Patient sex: F
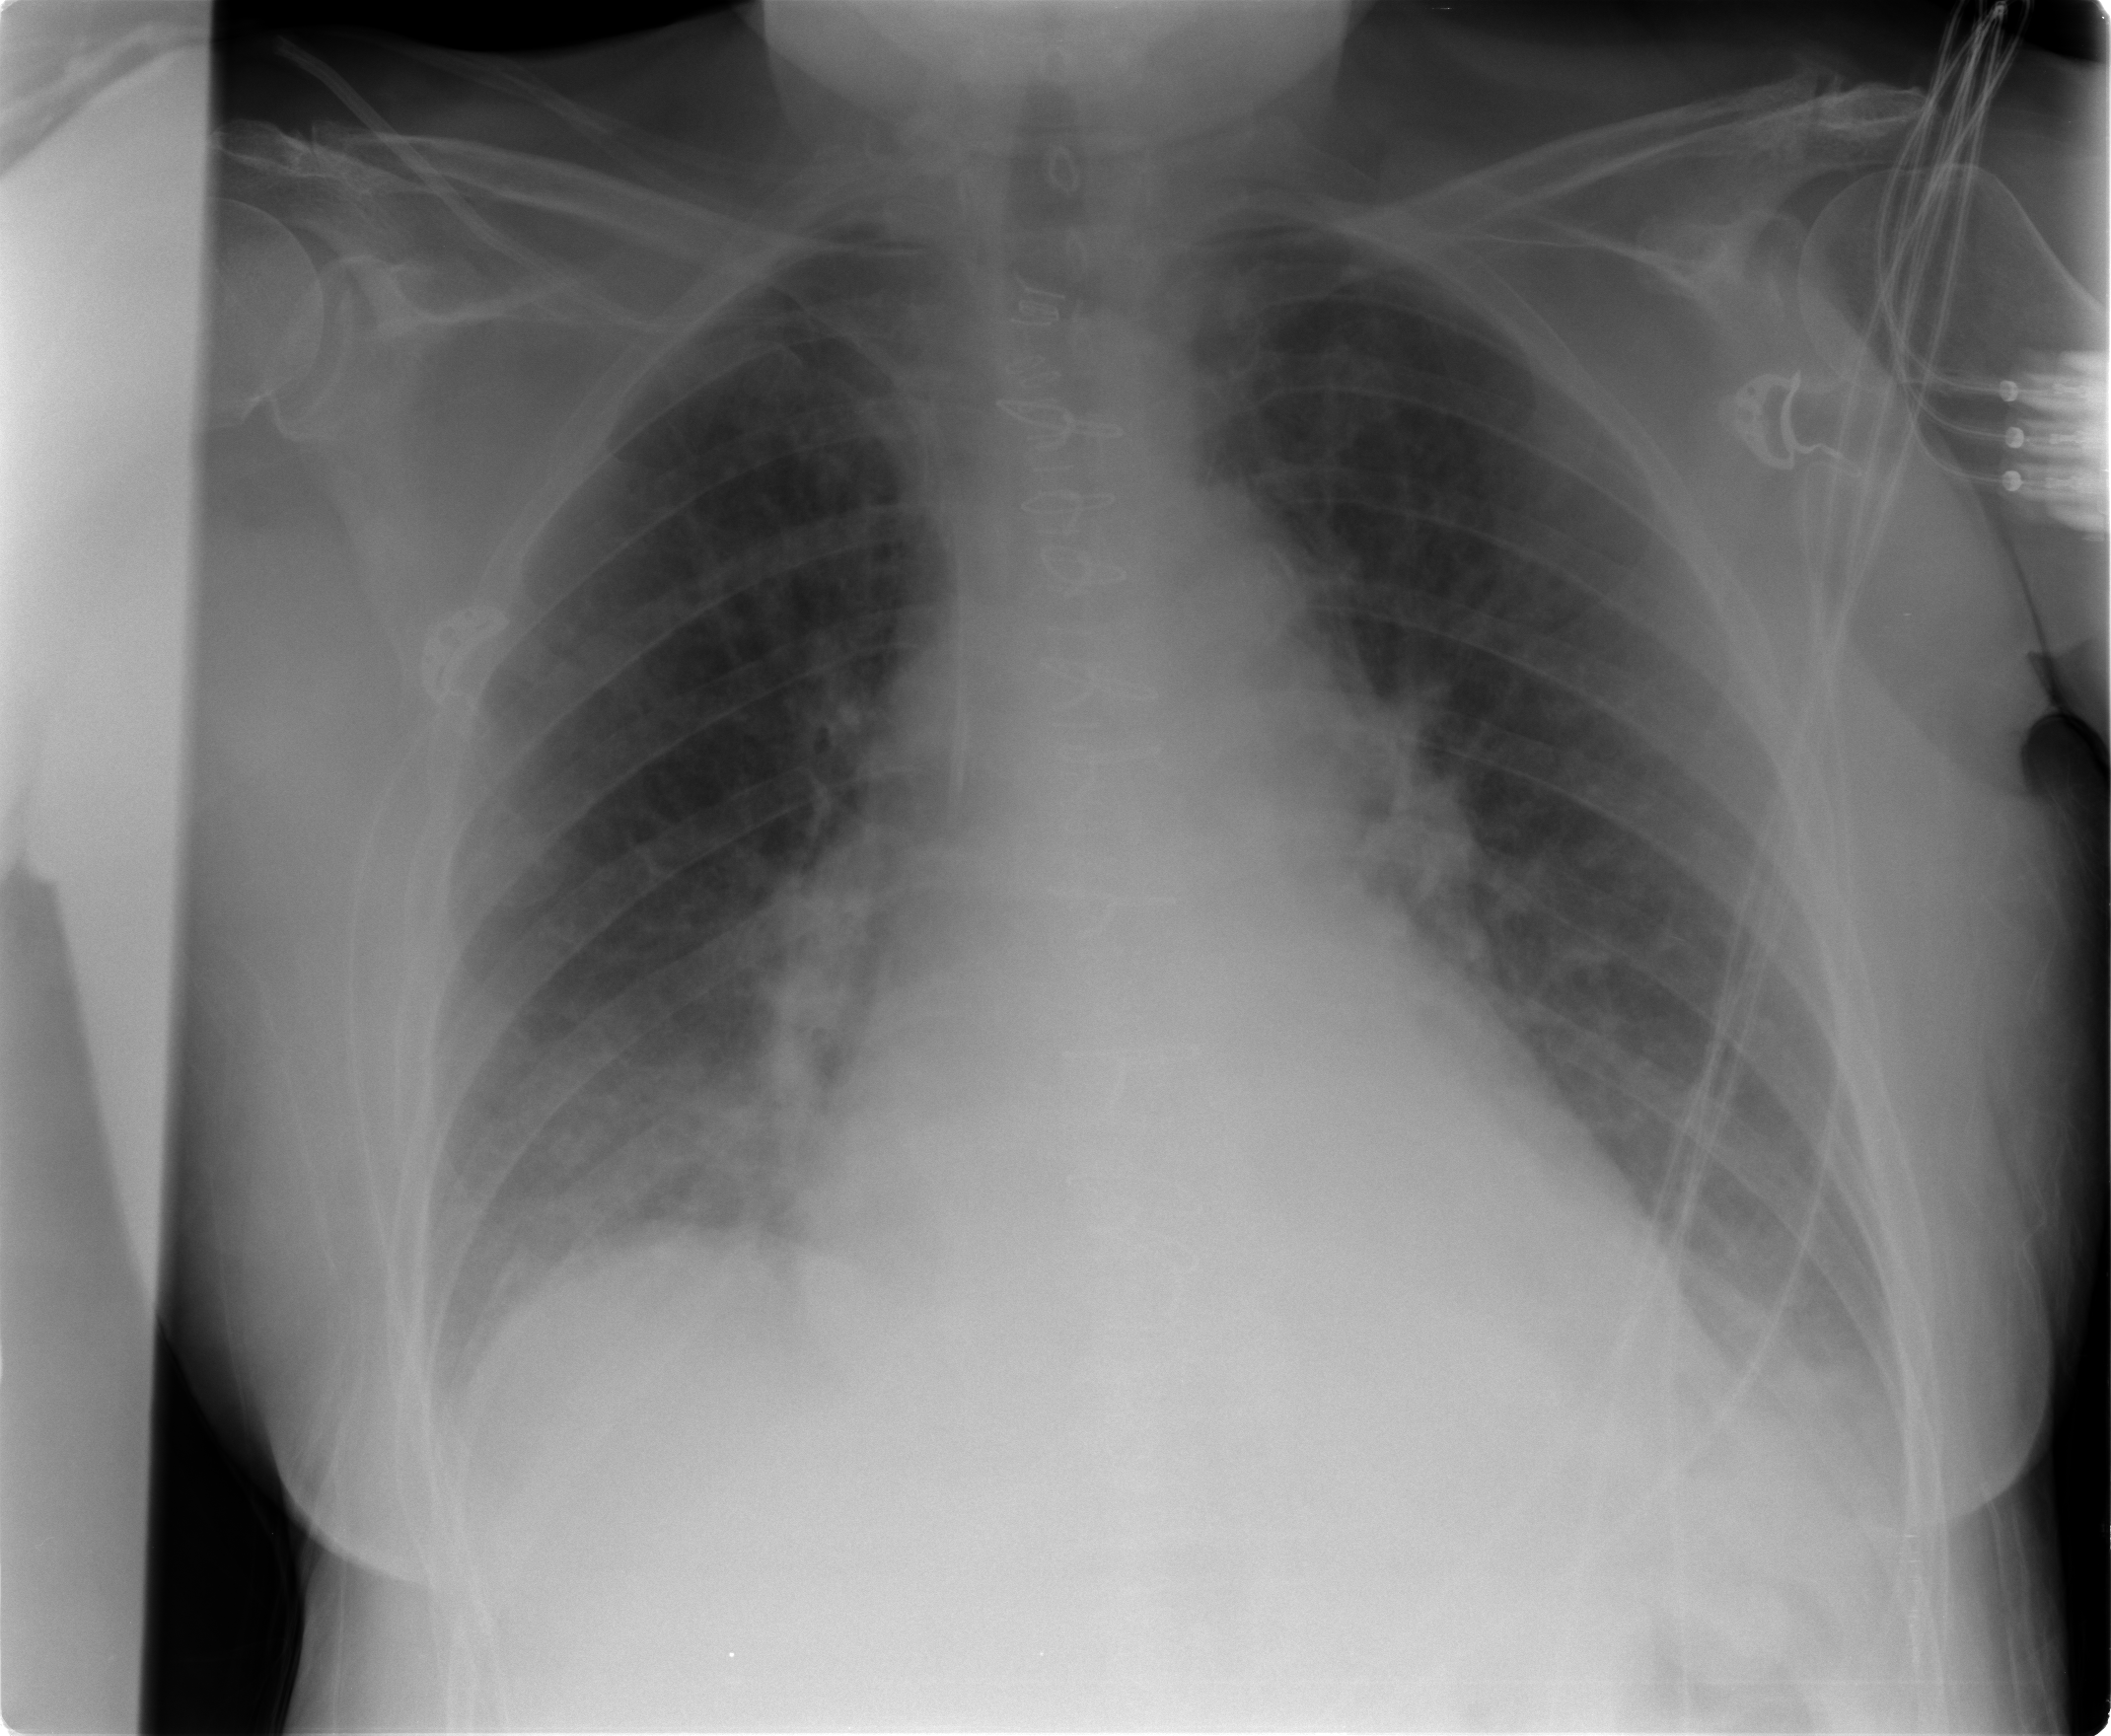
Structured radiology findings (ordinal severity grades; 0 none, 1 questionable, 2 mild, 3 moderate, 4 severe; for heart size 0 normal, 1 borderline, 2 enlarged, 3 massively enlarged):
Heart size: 2
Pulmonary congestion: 2
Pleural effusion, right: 2
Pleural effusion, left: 2
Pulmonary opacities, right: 1
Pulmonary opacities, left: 0
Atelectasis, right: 2
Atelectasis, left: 2